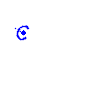
Particle: kaon